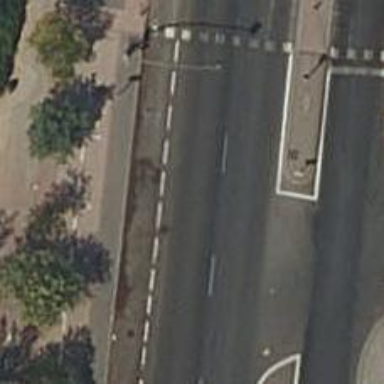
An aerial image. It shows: Road with traffic signals.